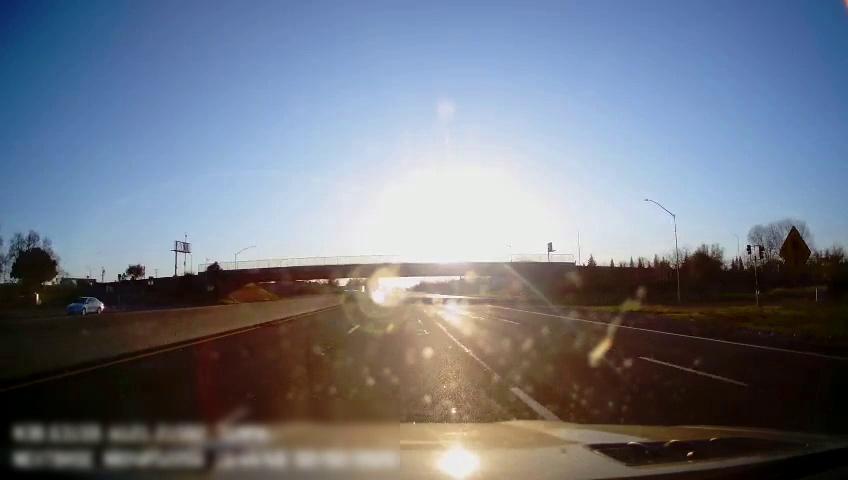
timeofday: Day
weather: Sunny
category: Drivable Space
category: Vehicles | Car
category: Lanes | Alternate Lane
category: Lanes | Alternate Lane
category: Lanes | Current Lane
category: Lanes | Current Lane
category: Lanes | Alternate Lane
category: Traffic | Signs
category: Traffic | Lights
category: Traffic | Lights